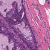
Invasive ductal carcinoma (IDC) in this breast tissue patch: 0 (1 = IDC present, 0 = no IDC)